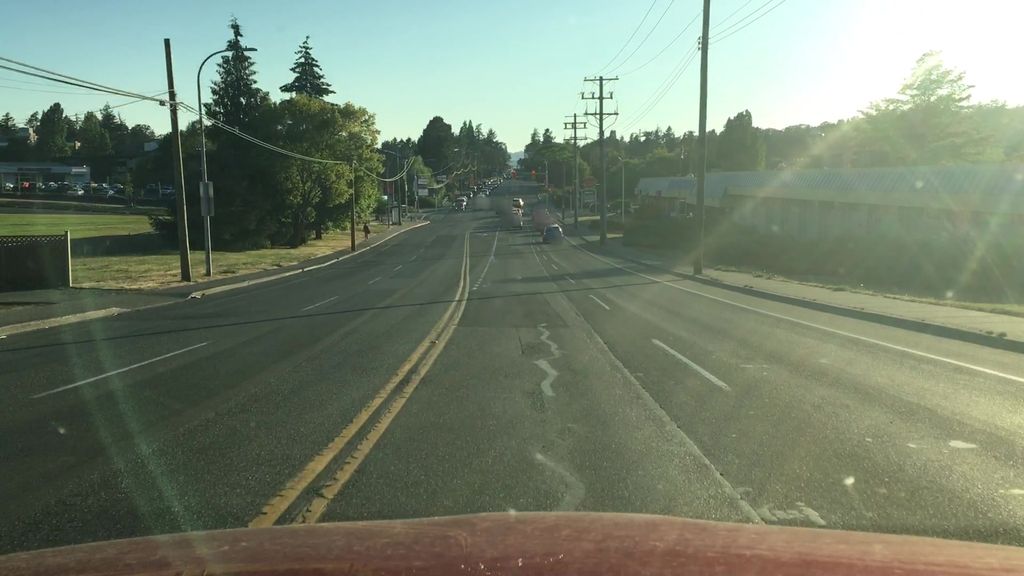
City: victoria